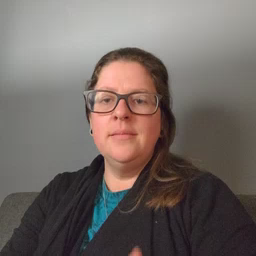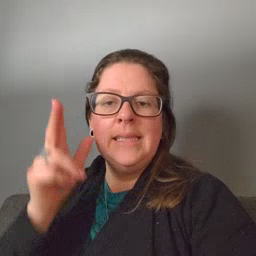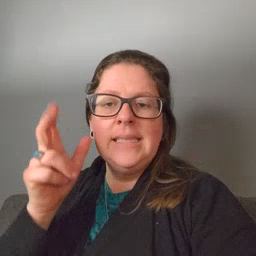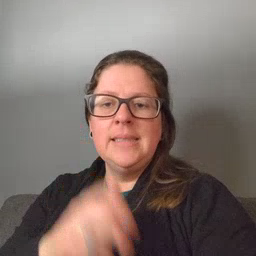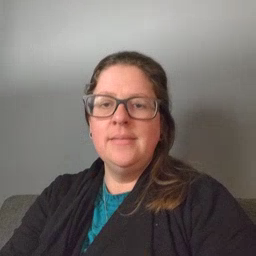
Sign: listen